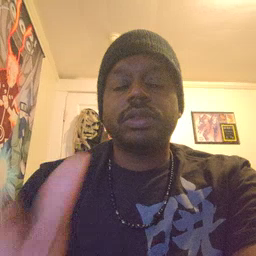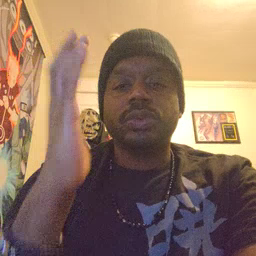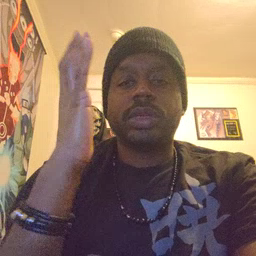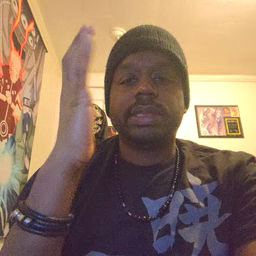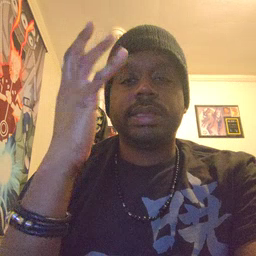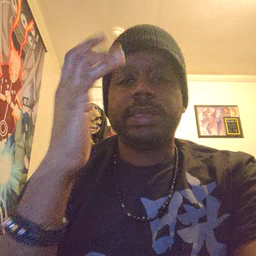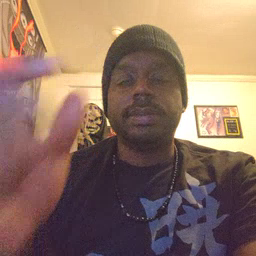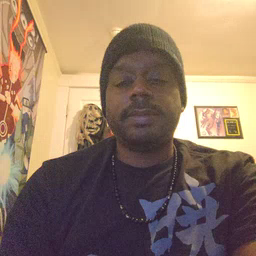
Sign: tree